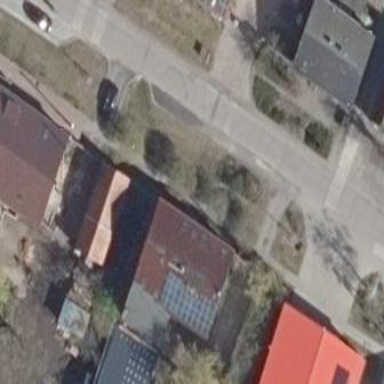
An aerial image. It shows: Residential building.